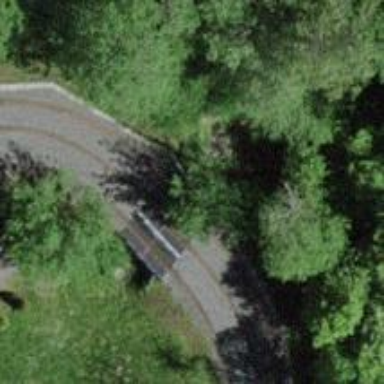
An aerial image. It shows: Miniature railway with one track crossing bridge.